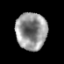
Tissue: prostate
Cell type: Others
Senescence score: 0.713
Nuclear area (px): 1137
Mean DAPI intensity: 147.583